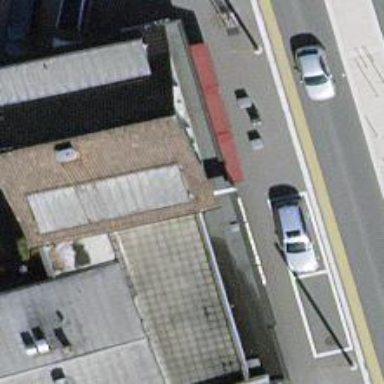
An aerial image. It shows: Café.